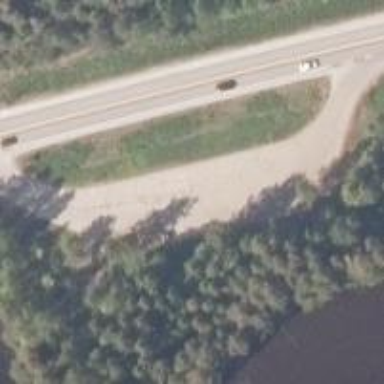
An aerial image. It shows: Rest area along the road.